Question: I'm developing a web application with using .When I run my app,I encounter
'''
- Spring MVC 3.2.3 Release
- Tiles 2.2.1
tiles-core-2.2.1.jar
tiles-template-2.2.1.jar
tiles-jsp-2.2.1.jar
tiles-servlet-2.2.1.jar
tiles-api-2.2.1.jar
tiles-request-api-1.0.1.jar
'''

'''
<bean id="viewResolver"
class="org.springframework.web.servlet.view.tiles2.TilesViewResolver">
<property name="viewClass"
value="org.springframework.web.servlet.view.tiles2.TilesView">
</property>
</bean>
<bean id="tilesConfigurer"
class="org.springframework.web.servlet.view.tiles2.TilesConfigurer">
<property name="definitions">
<list>
<value>
WEB-INF/tiles.xml
</value>
</list>
</property>
</bean>
'''
'''
<!DOCTYPE tiles-definitions PUBLIC "-//Apache Software Foundation//DTD Tiles Configuration 2.0//EN" "http://tiles.apache.org/dtds/tiles-config_2_0.dtd">
<tiles-definitions>
<definition name="base.definition"
template="/WEB-INF/views/templates/template1/layout.jsp">
<put-attribute name="title" value="" />
<put-attribute name="header" value="/WEB-INF/views/templates/components/header.jsp"/>
<put-attribute name="menu" value="menu"/>
<put-attribute name="body" value="" />
<put-attribute name="footer" value="/WEB-INF/views/templates/components/footer.jsp" />
</definition>
<definition name="menu"
preparer="menuController"
template="/WEB-INF/views/templates/components/menu.jsp">
</definition>
<definition name="secondary.definition"
template="/WEB-INF/views/templates/template2/layout2.jsp" preparer="menuController">
<put-attribute name="title" value="" />
<put-attribute name="header" value="/WEB-INF/views/templates/components/header.jsp"/>
<put-attribute name="body" value="" />
<put-attribute name="footer" value="/WEB-INF/views/templates/components/footer.jsp" />
</definition>
<definition name="anasayfa" extends="base.definition">
<put-attribute name="title" value="Anasayfa" />
<put-attribute name="body" value="/WEB-INF/views/home.jsp" />
</definition>
<definition name="kategori" extends="base.definition">
<put-attribute name="title" value="Kategori" />
<put-attribute name="body" value="/WEB-INF/views/kategori.jsp" />
</definition>
<definition name="kod" extends="base.definition">
<put-attribute name="title" value="Kod" />
<put-attribute name="body" value="/WEB-INF/views/kod.jsp" />
</definition>
<definition name="login" extends="secondary.definition">
<put-attribute name="title" value="Login" />
<put-attribute name="body" value="/WEB-INF/views/login.jsp" />
</definition>
<definition name="kayit" extends="secondary.definition">
<put-attribute name="title" value="Kayit" />
<put-attribute name="body" value="/WEB-INF/views/kayit.jsp" />
</definition>
<definition name="upload" extends="secondary.definition">
<put-attribute name="title" value="Ek" />
<put-attribute name="body" value="/WEB-INF/views/upload.jsp" />
</definition>
<definition name="kullanici" extends="secondary.definition">
<put-attribute name="title" value="Kullanici" />
<put-attribute name="body" value="/WEB-INF/views/kullanici.jsp" />
</definition>
</tiles-definitions>
'''
'''
org.springframework.beans.factory.BeanCreationException: Error creating bean with name 'tilesConfigurer' defined in ServletContext resource [/WEB-INF/spring/appServlet/servlet-context.xml]: Invocation of init method failed; nested exception is org.apache.tiles.definition.DefinitionsFactoryException: Cannot load definition URLs
at org.springframework.beans.factory.support.AbstractAutowireCapableBeanFactory.initializeBean(AbstractAutowireCapableBeanFactory.java:1482)
at org.springframework.beans.factory.support.AbstractAutowireCapableBeanFactory.doCreateBean(AbstractAutowireCapableBeanFactory.java:521)
at org.springframework.beans.factory.support.AbstractAutowireCapableBeanFactory.createBean(AbstractAutowireCapableBeanFactory.java:458)
at org.springframework.beans.factory.support.AbstractBeanFactory$1.getObject(AbstractBeanFactory.java:295)
at org.springframework.beans.factory.support.DefaultSingletonBeanRegistry.getSingleton(DefaultSingletonBeanRegistry.java:223)
at org.springframework.beans.factory.support.AbstractBeanFactory.doGetBean(AbstractBeanFactory.java:292)
at org.springframework.beans.factory.support.AbstractBeanFactory.getBean(AbstractBeanFactory.java:194)
at org.springframework.beans.factory.support.DefaultListableBeanFactory.preInstantiateSingletons(DefaultListableBeanFactory.java:626)
at org.springframework.context.support.AbstractApplicationContext.finishBeanFactoryInitialization(AbstractApplicationContext.java:932)
at org.springframework.context.support.AbstractApplicationContext.refresh(AbstractApplicationContext.java:479)
at org.springframework.web.servlet.FrameworkServlet.configureAndRefreshWebApplicationContext(FrameworkServlet.java:651)
at org.springframework.web.servlet.FrameworkServlet.createWebApplicationContext(FrameworkServlet.java:599)
at org.springframework.web.servlet.FrameworkServlet.createWebApplicationContext(FrameworkServlet.java:665)
at org.springframework.web.servlet.FrameworkServlet.initWebApplicationContext(FrameworkServlet.java:518)
at org.springframework.web.servlet.FrameworkServlet.initServletBean(FrameworkServlet.java:459)
at org.springframework.web.servlet.HttpServletBean.init(HttpServletBean.java:136)
at javax.servlet.GenericServlet.init(GenericServlet.java:158)
at org.apache.catalina.core.StandardWrapper.initServlet(StandardWrapper.java:1284)
at org.apache.catalina.core.StandardWrapper.loadServlet(StandardWrapper.java:1197)
at org.apache.catalina.core.StandardWrapper.load(StandardWrapper.java:1087)
at org.apache.catalina.core.StandardContext.loadOnStartup(StandardContext.java:5210)
at org.apache.catalina.core.StandardContext.startInternal(StandardContext.java:5493)
at org.apache.catalina.util.LifecycleBase.start(LifecycleBase.java:150)
at org.apache.catalina.core.ContainerBase.addChildInternal(ContainerBase.java:901)
at org.apache.catalina.core.ContainerBase.addChild(ContainerBase.java:877)
at org.apache.catalina.core.StandardHost.addChild(StandardHost.java:632)
at org.apache.catalina.startup.HostConfig.deployDescriptor(HostConfig.java:670)
at org.apache.catalina.startup.HostConfig$DeployDescriptor.run(HostConfig.java:1839)
at java.util.concurrent.Executors$RunnableAdapter.call(Executors.java:471)
at java.util.concurrent.FutureTask$Sync.innerRun(FutureTask.java:334)
at java.util.concurrent.FutureTask.run(FutureTask.java:166)
at java.util.concurrent.ThreadPoolExecutor.runWorker(ThreadPoolExecutor.java:1110)
at java.util.concurrent.ThreadPoolExecutor$Worker.run(ThreadPoolExecutor.java:603)
at java.lang.Thread.run(Thread.java:722)
Caused by: org.apache.tiles.definition.DefinitionsFactoryException: Cannot load definition URLs
at org.springframework.web.servlet.view.tiles2.TilesConfigurer$SpringTilesContainerFactory.getSourceURLs(TilesConfigurer.java:428)
at org.apache.tiles.factory.BasicTilesContainerFactory.createLocaleDefinitionDao(BasicTilesContainerFactory.java:298)
at org.apache.tiles.factory.BasicTilesContainerFactory.createDefinitionsFactory(BasicTilesContainerFactory.java:242)
at org.springframework.web.servlet.view.tiles2.TilesConfigurer$SpringTilesContainerFactory.createDefinitionsFactory(TilesConfigurer.java:481)
at org.apache.tiles.factory.BasicTilesContainerFactory.createContainer(BasicTilesContainerFactory.java:104)
at org.apache.tiles.startup.AbstractTilesInitializer.createContainer(AbstractTilesInitializer.java:124)
at org.apache.tiles.startup.AbstractTilesInitializer.initialize(AbstractTilesInitializer.java:70)
at org.springframework.web.servlet.view.tiles2.TilesConfigurer.afterPropertiesSet(TilesConfigurer.java:339)
at org.springframework.beans.factory.support.AbstractAutowireCapableBeanFactory.invokeInitMethods(AbstractAutowireCapableBeanFactory.java:1541)
at org.springframework.beans.factory.support.AbstractAutowireCapableBeanFactory.initializeBean(AbstractAutowireCapableBeanFactory.java:1479)
... 33 more
Caused by: java.io.FileNotFoundException: ServletContext resource [/
WEB-INF/tiles.xml
] cannot be resolved to URL because it does not exist
at org.springframework.web.context.support.ServletContextResource.getURL(ServletContextResource.java:154)
at org.springframework.web.servlet.view.tiles2.SpringTilesApplicationContextFactory$SpringWildcardServletTilesApplicationContext.getResources(SpringTilesApplicationContextFactory.java:105)
at org.springframework.web.servlet.view.tiles2.TilesConfigurer$SpringTilesContainerFactory.getSourceURLs(TilesConfigurer.java:423)
... 42 more
Tem 17, 2014 12:18:21 AM org.apache.catalina.core.StandardContext loadOnStartup
SEVERE: Servlet /controller threw load() exception
java.io.FileNotFoundException: ServletContext resource [/
WEB-INF/tiles.xml
] cannot be resolved to URL because it does not exist
at org.springframework.web.context.support.ServletContextResource.getURL(ServletContextResource.java:154)
at org.springframework.web.servlet.view.tiles2.SpringTilesApplicationContextFactory$SpringWildcardServletTilesApplicationContext.getResources(SpringTilesApplicationContextFactory.java:105)
at org.springframework.web.servlet.view.tiles2.TilesConfigurer$SpringTilesContainerFactory.getSourceURLs(TilesConfigurer.java:423)
at org.apache.tiles.factory.BasicTilesContainerFactory.createLocaleDefinitionDao(BasicTilesContainerFactory.java:298)
at org.apache.tiles.factory.BasicTilesContainerFactory.createDefinitionsFactory(BasicTilesContainerFactory.java:242)
at org.springframework.web.servlet.view.tiles2.TilesConfigurer$SpringTilesContainerFactory.createDefinitionsFactory(TilesConfigurer.java:481)
at org.apache.tiles.factory.BasicTilesContainerFactory.createContainer(BasicTilesContainerFactory.java:104)
at org.apache.tiles.startup.AbstractTilesInitializer.createContainer(AbstractTilesInitializer.java:124)
at org.apache.tiles.startup.AbstractTilesInitializer.initialize(AbstractTilesInitializer.java:70)
at org.springframework.web.servlet.view.tiles2.TilesConfigurer.afterPropertiesSet(TilesConfigurer.java:339)
at org.springframework.beans.factory.support.AbstractAutowireCapableBeanFactory.invokeInitMethods(AbstractAutowireCapableBeanFactory.java:1541)
at org.springframework.beans.factory.support.AbstractAutowireCapableBeanFactory.initializeBean(AbstractAutowireCapableBeanFactory.java:1479)
at org.springframework.beans.factory.support.AbstractAutowireCapableBeanFactory.doCreateBean(AbstractAutowireCapableBeanFactory.java:521)
at org.springframework.beans.factory.support.AbstractAutowireCapableBeanFactory.createBean(AbstractAutowireCapableBeanFactory.java:458)
at org.springframework.beans.factory.support.AbstractBeanFactory$1.getObject(AbstractBeanFactory.java:295)
at org.springframework.beans.factory.support.DefaultSingletonBeanRegistry.getSingleton(DefaultSingletonBeanRegistry.java:223)
at org.springframework.beans.factory.support.AbstractBeanFactory.doGetBean(AbstractBeanFactory.java:292)
at org.springframework.beans.factory.support.AbstractBeanFactory.getBean(AbstractBeanFactory.java:194)
at org.springframework.beans.factory.support.DefaultListableBeanFactory.preInstantiateSingletons(DefaultListableBeanFactory.java:626)
at org.springframework.context.support.AbstractApplicationContext.finishBeanFactoryInitialization(AbstractApplicationContext.java:932)
at org.springframework.context.support.AbstractApplicationContext.refresh(AbstractApplicationContext.java:479)
at org.springframework.web.servlet.FrameworkServlet.configureAndRefreshWebApplicationContext(FrameworkServlet.java:651)
at org.springframework.web.servlet.FrameworkServlet.createWebApplicationContext(FrameworkServlet.java:599)
at org.springframework.web.servlet.FrameworkServlet.createWebApplicationContext(FrameworkServlet.java:665)
at org.springframework.web.servlet.FrameworkServlet.initWebApplicationContext(FrameworkServlet.java:518)
at org.springframework.web.servlet.FrameworkServlet.initServletBean(FrameworkServlet.java:459)
at org.springframework.web.servlet.HttpServletBean.init(HttpServletBean.java:136)
at javax.servlet.GenericServlet.init(GenericServlet.java:158)
at org.apache.catalina.core.StandardWrapper.initServlet(StandardWrapper.java:1284)
at org.apache.catalina.core.StandardWrapper.loadServlet(StandardWrapper.java:1197)
at org.apache.catalina.core.StandardWrapper.load(StandardWrapper.java:1087)
at org.apache.catalina.core.StandardContext.loadOnStartup(StandardContext.java:5210)
at org.apache.catalina.core.StandardContext.startInternal(StandardContext.java:5493)
at org.apache.catalina.util.LifecycleBase.start(LifecycleBase.java:150)
at org.apache.catalina.core.ContainerBase.addChildInternal(ContainerBase.java:901)
at org.apache.catalina.core.ContainerBase.addChild(ContainerBase.java:877)
at org.apache.catalina.core.StandardHost.addChild(StandardHost.java:632)
at org.apache.catalina.startup.HostConfig.deployDescriptor(HostConfig.java:670)
at org.apache.catalina.startup.HostConfig$DeployDescriptor.run(HostConfig.java:1839)
at java.util.concurrent.Executors$RunnableAdapter.call(Executors.java:471)
at java.util.concurrent.FutureTask$Sync.innerRun(FutureTask.java:334)
at java.util.concurrent.FutureTask.run(FutureTask.java:166)
at java.util.concurrent.ThreadPoolExecutor.runWorker(ThreadPoolExecutor.java:1110)
at java.util.concurrent.ThreadPoolExecutor$Worker.run(ThreadPoolExecutor.java:603)
at java.lang.Thread.run(Thread.java:722)
'''
Briefly stack trace I got this exception
'''
java.io.FileNotFoundException: ServletContext resource [/
WEB-INF/tiles.xml
] cannot be resolved to URL because it does not exist
'''
How can I solve this problem?Thanks in advance
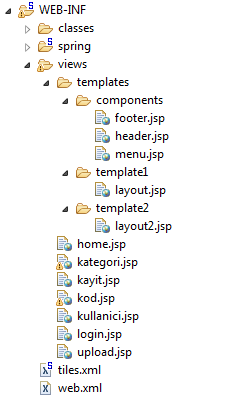
Answer: Seems like it is unable to find tiles file make sure your path to tiles.xml is correct
This is correct
'''
<bean id="tilesConfigurer"
class="org.springframework.web.servlet.view.tiles2.TilesConfigurer">
<property name="definitions">
<list>
<value>WEB-INF/tiles.xml</value>
</list>
</property>
</bean>
'''
Incorrect way
'''
<bean id="tilesConfigurer"
class="org.springframework.web.servlet.view.tiles2.TilesConfigurer">
<property name="definitions">
<list>
\This may lead to leading space in path
<value>
WEB-INF/tiles.xml
</value>
</list>
</property>
</bean>
'''